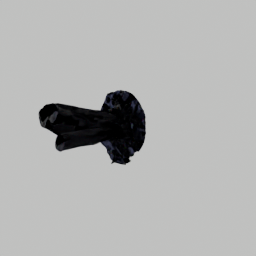
Label: nature